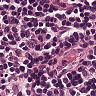
Metastatic tissue present: no